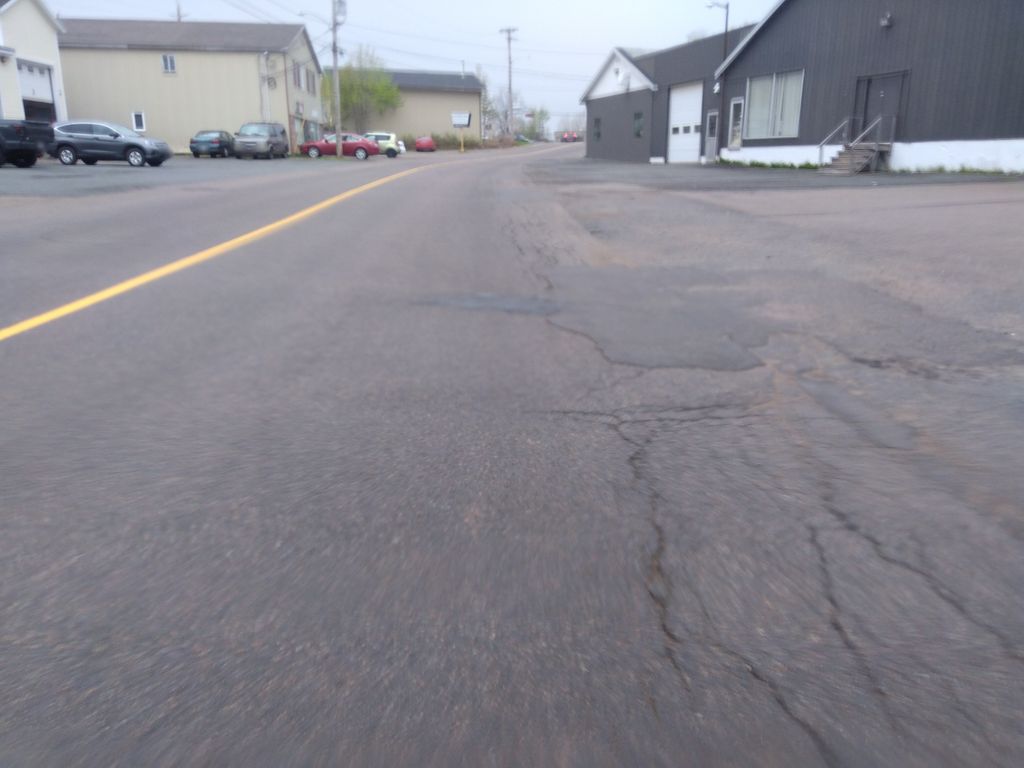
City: charlottetown